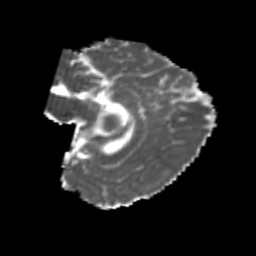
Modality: MD
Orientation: sagittal
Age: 23
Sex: female
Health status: healthy
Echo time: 0.074 s